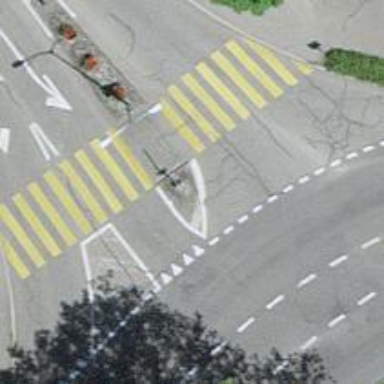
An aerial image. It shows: Zebra crossing with road island.